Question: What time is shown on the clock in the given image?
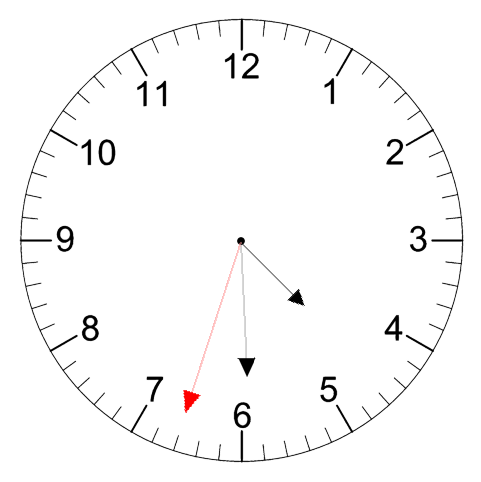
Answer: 04:29:33